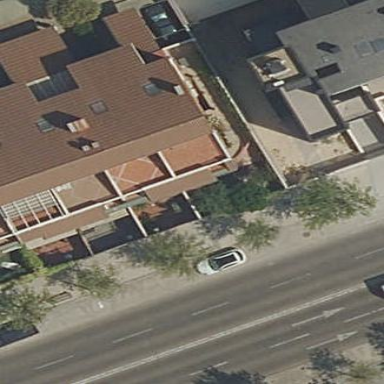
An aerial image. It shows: Residential building.